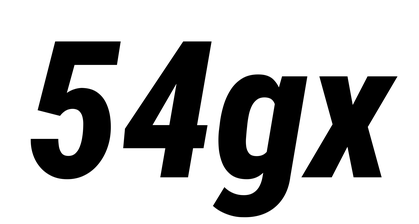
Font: Roboto-Italic_Condensed_ExtraBold_Italic